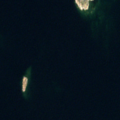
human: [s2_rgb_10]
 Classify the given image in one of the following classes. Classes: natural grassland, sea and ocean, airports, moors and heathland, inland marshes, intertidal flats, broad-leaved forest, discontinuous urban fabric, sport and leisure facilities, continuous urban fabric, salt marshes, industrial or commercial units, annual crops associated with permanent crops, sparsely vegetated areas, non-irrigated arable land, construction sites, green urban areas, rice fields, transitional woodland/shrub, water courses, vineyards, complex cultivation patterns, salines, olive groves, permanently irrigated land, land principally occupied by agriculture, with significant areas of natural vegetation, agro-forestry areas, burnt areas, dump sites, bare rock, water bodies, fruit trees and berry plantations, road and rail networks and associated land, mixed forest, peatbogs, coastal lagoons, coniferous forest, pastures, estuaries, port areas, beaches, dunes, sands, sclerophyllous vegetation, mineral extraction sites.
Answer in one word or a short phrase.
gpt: sea and ocean